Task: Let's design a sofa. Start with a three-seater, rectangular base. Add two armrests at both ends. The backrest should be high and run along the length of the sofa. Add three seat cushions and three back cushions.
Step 497:
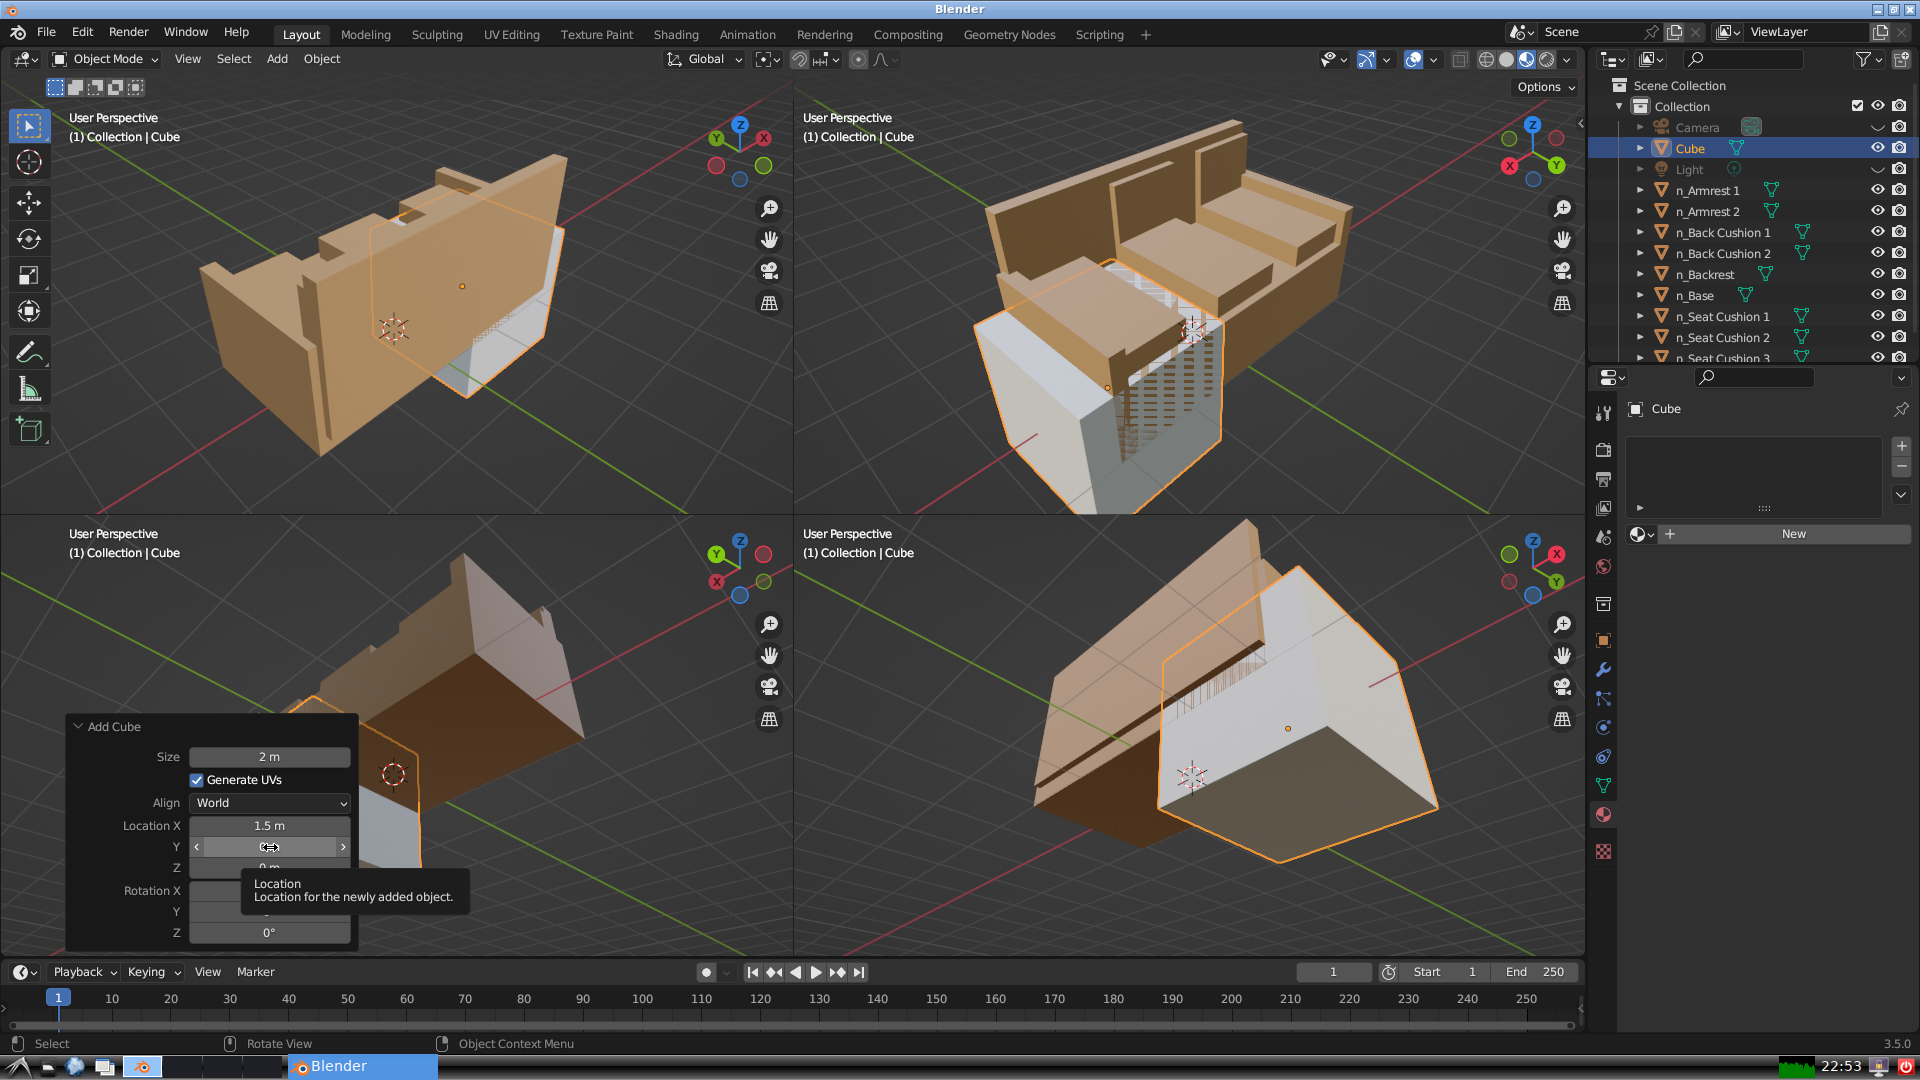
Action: click: no